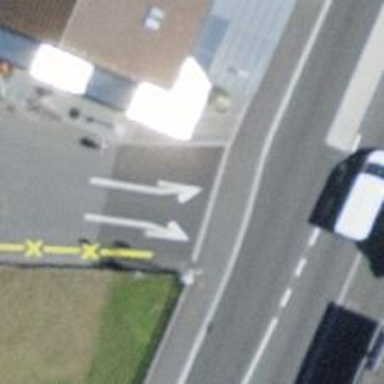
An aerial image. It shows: Road with "give way" sign.